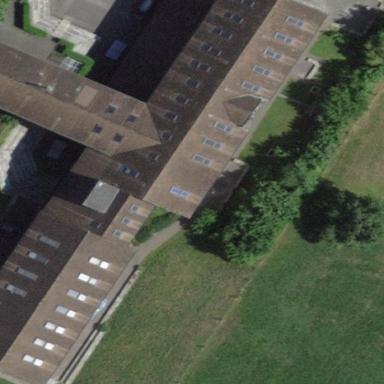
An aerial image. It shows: School building.